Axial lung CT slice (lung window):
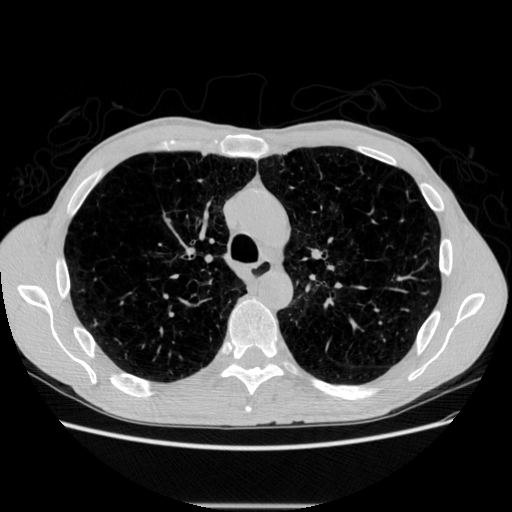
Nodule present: no